Aerial crown-view tile of a tropical tree (Barro Colorado Island, Panama), acquired 20240611:
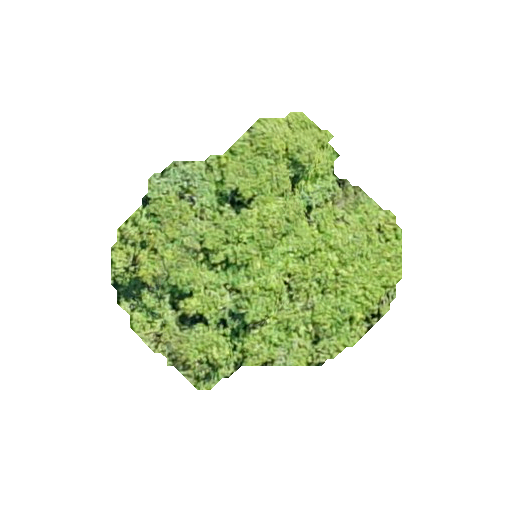
Species: Luehea seemannii
GBIF accepted scientific name: Luehea seemannii
Crown area: 84.995 m²